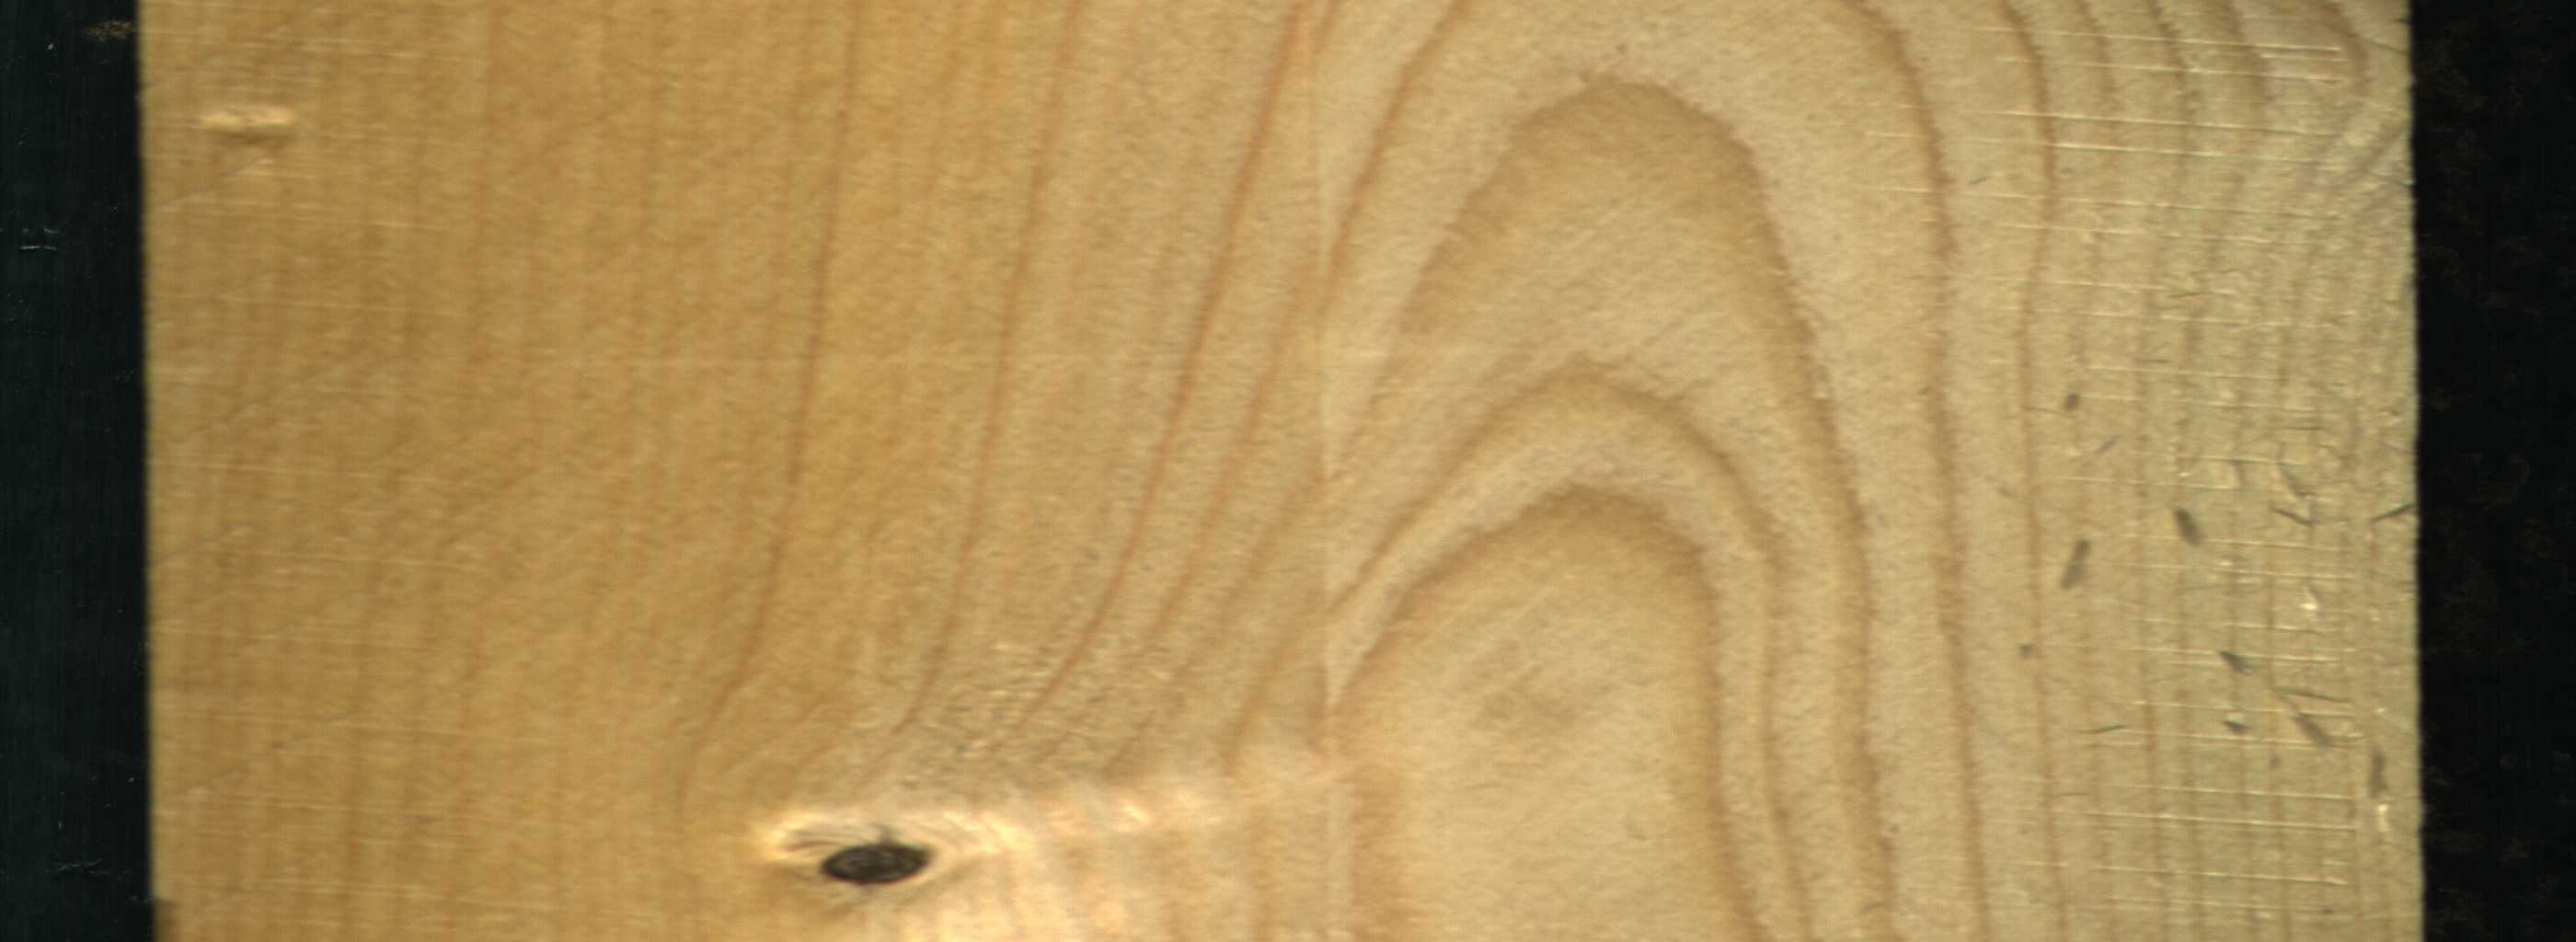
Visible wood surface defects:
Dead_Knot